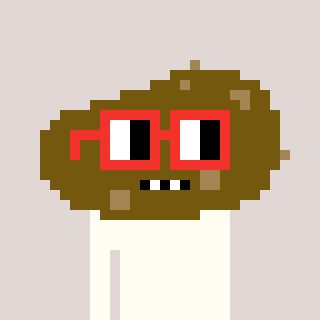
a pixel art character with square red glasses, a potato-shaped head and a redpinkish-colored body on a warm background